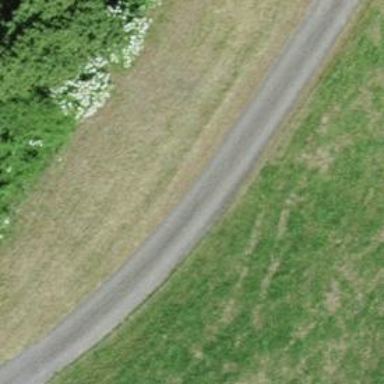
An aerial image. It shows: Track with grade1 tracktype.